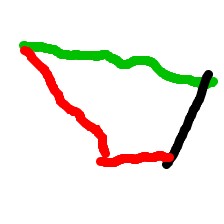
Shape: trapezoid